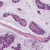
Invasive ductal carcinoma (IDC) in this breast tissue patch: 1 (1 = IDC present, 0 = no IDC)